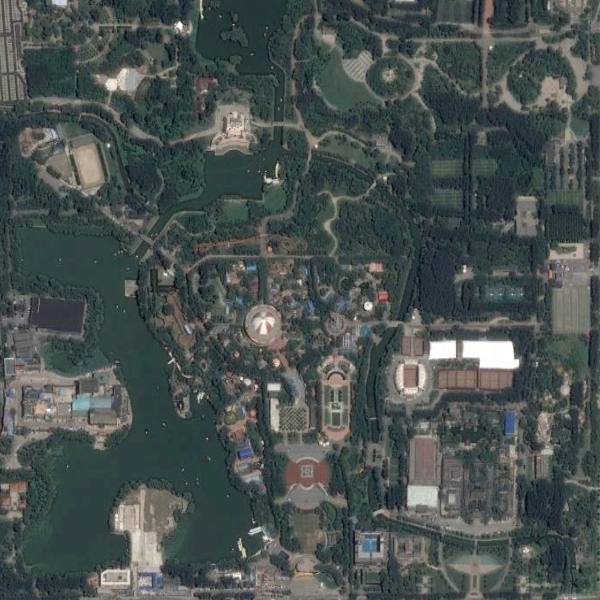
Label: Park